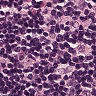
Metastatic tissue present: no